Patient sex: M
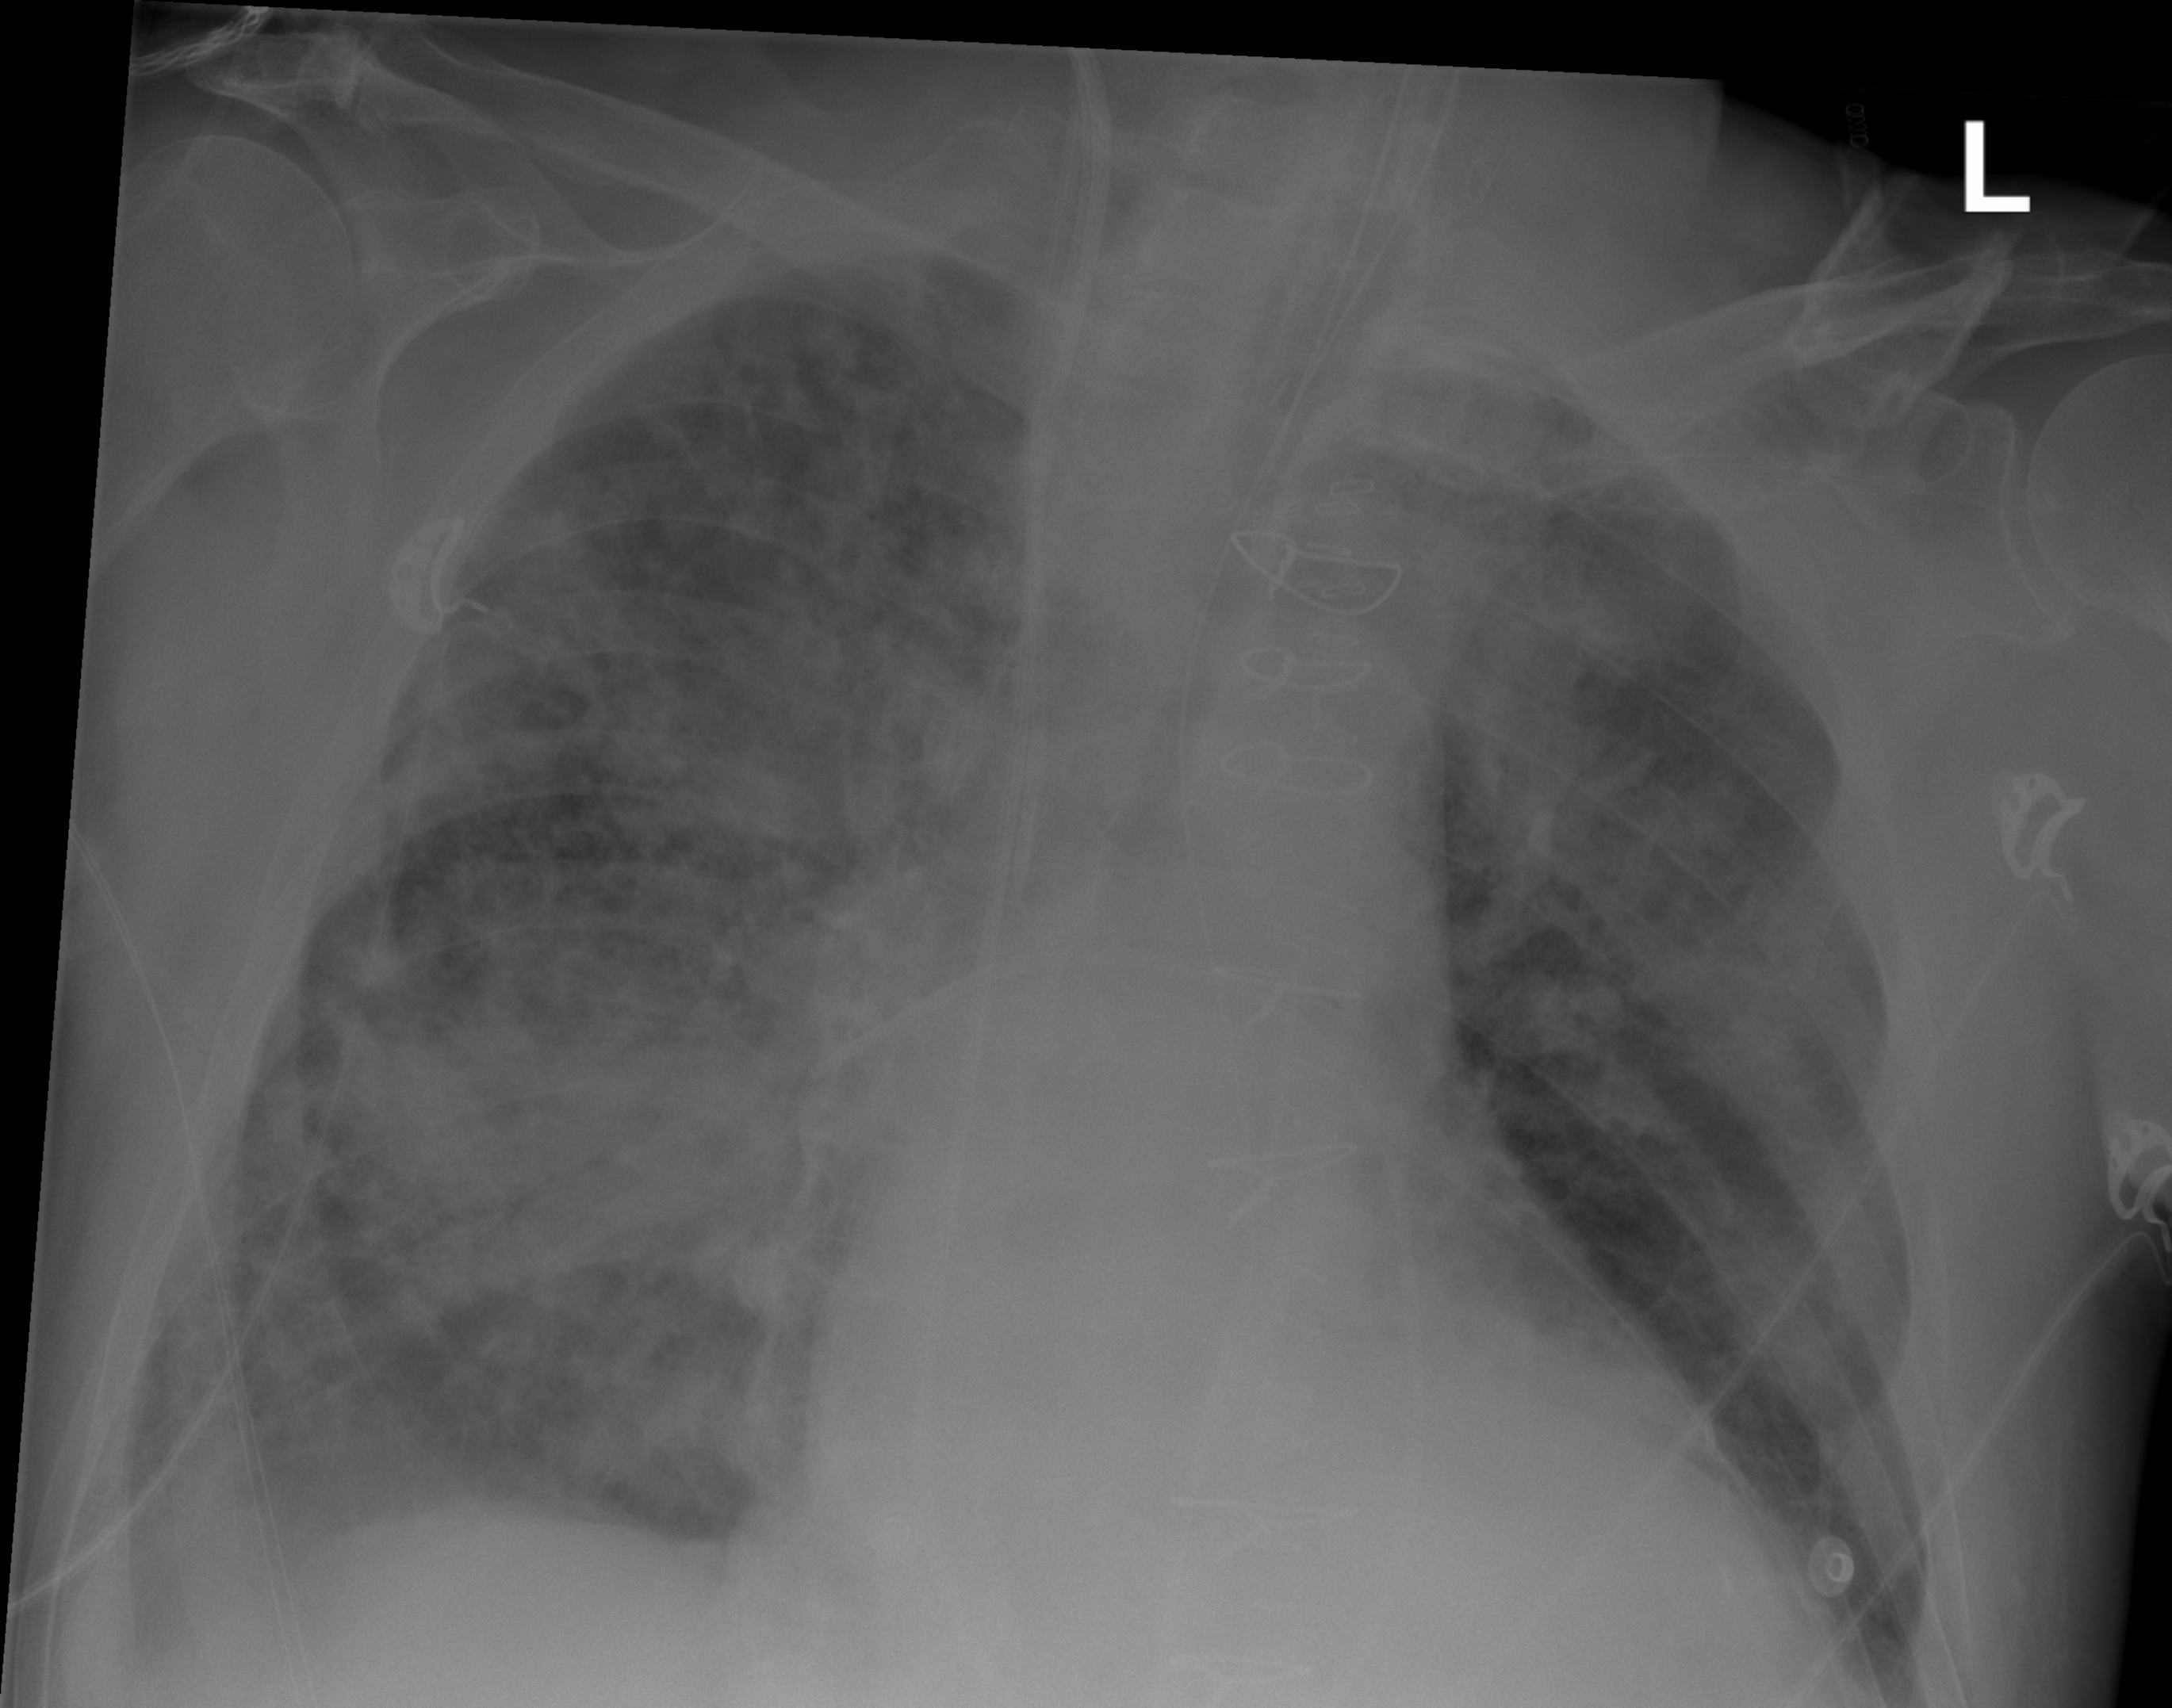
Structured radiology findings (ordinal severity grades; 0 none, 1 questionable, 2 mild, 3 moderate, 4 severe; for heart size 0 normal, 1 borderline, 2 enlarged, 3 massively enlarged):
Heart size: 0
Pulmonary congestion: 2
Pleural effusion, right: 0
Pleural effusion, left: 0
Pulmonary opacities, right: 4
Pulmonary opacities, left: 3
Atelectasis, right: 3
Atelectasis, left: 2